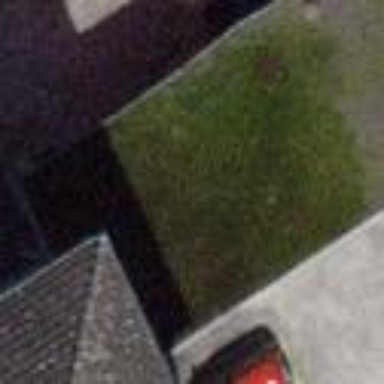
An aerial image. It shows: Garage.